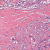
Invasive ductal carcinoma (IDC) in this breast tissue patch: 1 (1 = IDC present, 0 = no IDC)